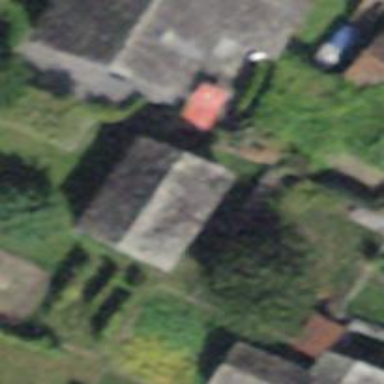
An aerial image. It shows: Shed building.